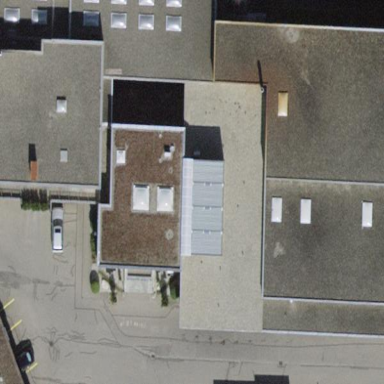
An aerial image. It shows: Industrial building.